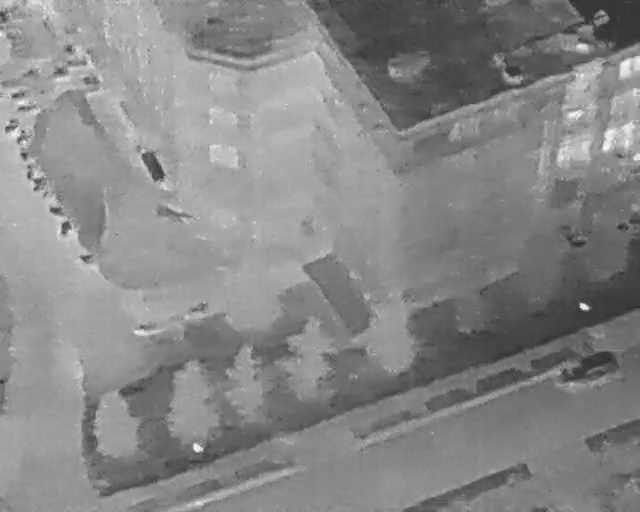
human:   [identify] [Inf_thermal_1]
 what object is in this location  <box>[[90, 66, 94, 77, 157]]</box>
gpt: <ref>1 medium car at the bottom right</ref>